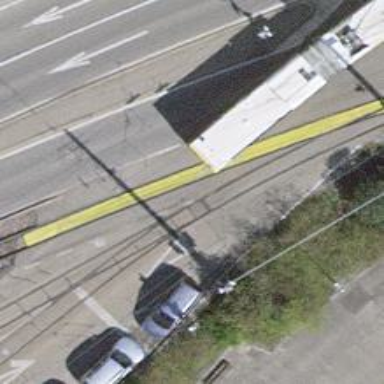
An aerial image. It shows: Railway level crossing.